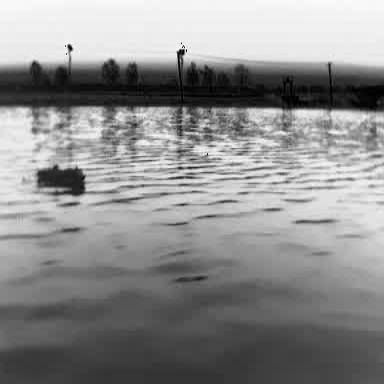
There is a container_ship in the infrared image.